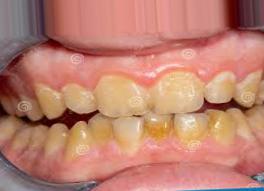
Condition: Tooth Discoloration